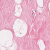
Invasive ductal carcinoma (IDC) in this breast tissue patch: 0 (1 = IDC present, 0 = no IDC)